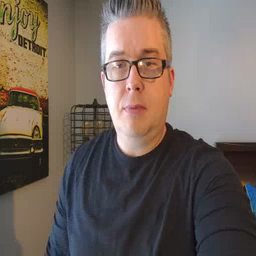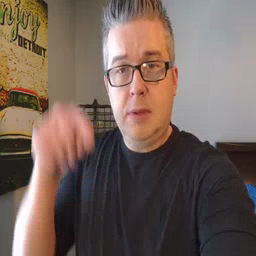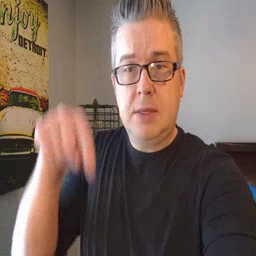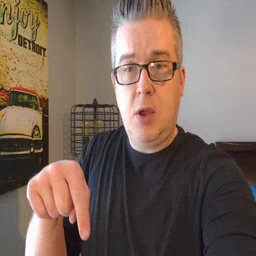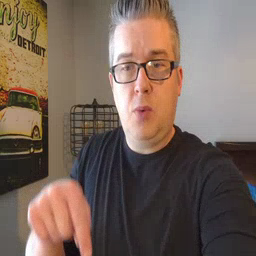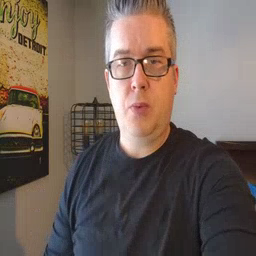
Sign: down